Question: I have a directory 'site' and its sub-folder and files in it.
It also contain a '.htacess' and below is the code
'''
RewriteRule ^([A-Za-z0-9-]+)/?$ index.php?cc=$1
'''
so my below url will is effective and working good.
'''
http://localhost/site/sweetinc
'''
And below code in 'index.php' below
'''
<?php
if (isset($_GET['cc']) and !empty($_GET['cc'])) {
echo $_GET['cc'];
} else {
die("Sorry wrong code");
}
?>
'''
And this is working good.
Now, i want to access or display all files as normally
'''
http://localhost/site/sweetinc/home.php
http://localhost/site/sweetinc/test.php
'''
'home.php' and 'test.php' are located in 'site' directory. And if it redirects to other sub-folders then it should
be visible like
'''
http://localhost/site/sweetinc/sub-folder1/test3.php
'''
Is this possible, as I am working seperating a group using seperate directory using '.htaccess' and considering all files in 'site' directory as 'base files'

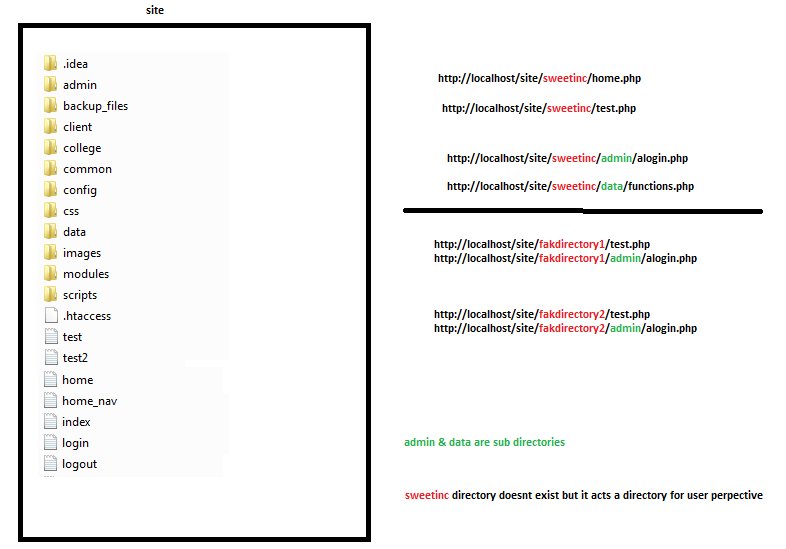
Answer: The trick here (if I understand your question correctly) is that you don't want the rewrite rule to be in effect when you're trying to reach a file that actually exists, right?
In that case, just before your 'RewriteRule', add these lines:
'''
RewriteCond %{REQUEST_FILENAME} !-f
RewriteCond %{REQUEST_FILENAME} !-d
'''
That way, the rewriterule only takes effect when the url (/site/sweetinc for example) does not really exist on the server. If it does (/site/sweetinc/home.php) the rewriterule is skipped and the file is shown.
('-f' checks if the filename exists, '-d' checks if the directory exists, so /home/sweetinc/somedir/ should work too)
You need two separate rules for this. First of all, if the /sweetinc/ directory in the url is used, refer them to the /site/ folder:
'''
RewriteRule ^sweetinc/(.*)$ /$1 [L]
'''
Then, if the file does not actually exist, let the index.php handle it:
'''
RewriteCond %{REQUEST_FILENAME} !-f
RewriteCond %{REQUEST_FILENAME} !-d
RewriteRule ^(.*)$ index.php?cc=$1 [L]
'''
Some examples:
I have the following files in my files subdomain:
- - -
<URL> shows the index.php that echoes "hello"
<URL> shows the actual file in /
(note, I don't have a /sweetinc/ directory, it's all faked)